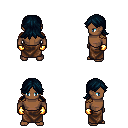
a pixel art fantasy rpg character, male body template, human, dark skin, leather shoulder armor, robe skirt, raven loose hair, gold gloves, four views (front, back, left, right), 2x2 character sprite sheet, small pixel art, hard edges, no anti-aliasing